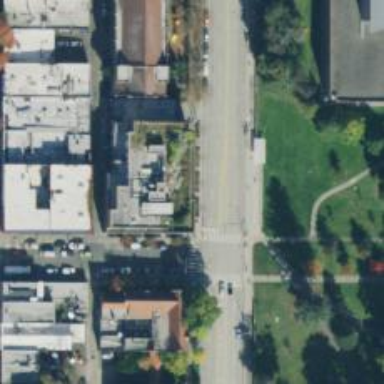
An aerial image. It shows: Secondary road with asphalt surface and separate sidewalk.